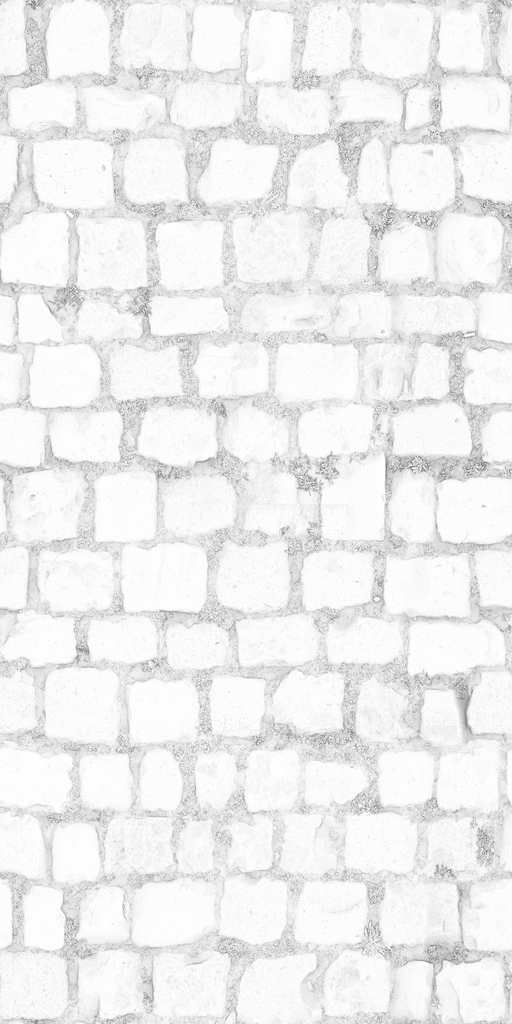
Texture map type: AmbientOcclusion